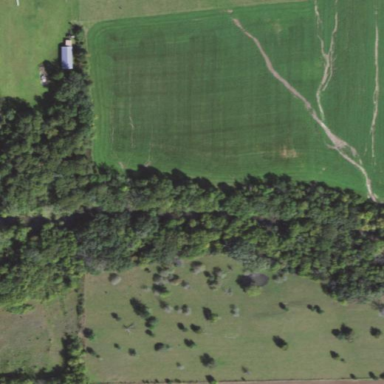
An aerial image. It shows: Mixed woodland with trees that have variety of leaf cycles.